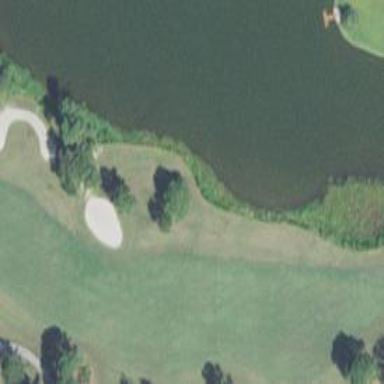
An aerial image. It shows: Golf fairway surrounded by grass.